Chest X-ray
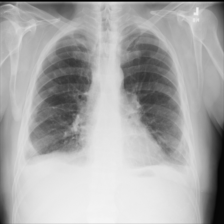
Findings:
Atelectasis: negative
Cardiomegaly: negative
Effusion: negative
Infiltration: negative
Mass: negative
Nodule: negative
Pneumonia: negative
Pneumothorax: negative
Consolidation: negative
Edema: negative
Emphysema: negative
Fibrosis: negative
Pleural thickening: negative
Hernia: negative